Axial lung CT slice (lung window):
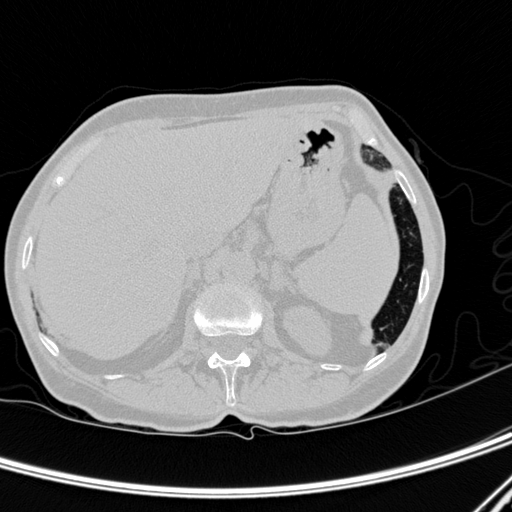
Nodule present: no